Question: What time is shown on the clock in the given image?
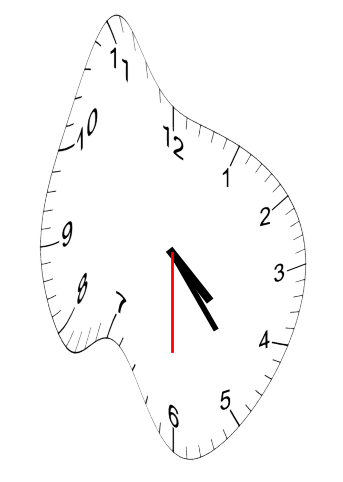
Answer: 04:23:30